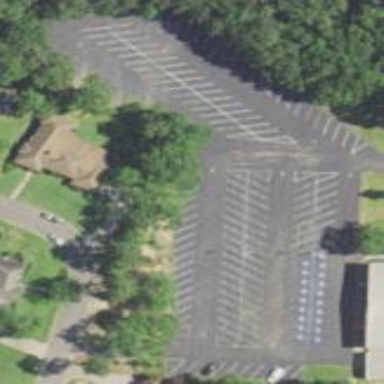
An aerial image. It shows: Parking area.